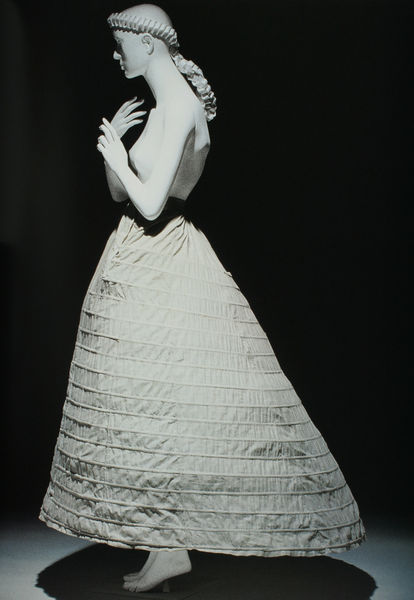
Titel: Krinoline
Standort: Kyoto (Japan)
Institution: Kyoto Costume Institute
Schlagwörter: hand, kopf, nackt, schatten, weiß, mädchen, finger, frau, frisur, geste, grau, haar, hell, hintergrund, hut, kleid, lampe, licht, mund, nase, ohr, profil, rücken, schwarz, dame, gürtel, tuch, mode, muster, rock, tanz, jung, mütze, arme, band, barock, bluse, falten, gesicht, lang, stehen, stirnband, weit, hände, schlank, boden, figur, gewand, haare, lange haare, stoff, saum, tanzen, tänzerin, kontrast, ohren, rund, skulptur, statue, schärpe, taille, brüste, füße, japan, seitlich, modell, ballet, ballett, haltung, schuhe, linien, beleuchtung, haarband, zehenspitzen, zopf, seitenansicht, gestreift, streifen, gestell, plastik, podest, oberkörper, schick, abendkleid, foto, fotografie, fuss, unterrock, ringe, barfuß, seite, schwarzweiß, kranz, puppe, photo, tageskleid, reif, bänder, filigran, fotographie, baumwolle, reifen, reifrock, ausgestellt, konisch, sschatten, historisch, bodenlang, schwaz, unterkleid, hochzeitskleid, volumen, modefoto, modepuppe, kleiderpuppe, schneiderpuppe, fofo, manechino, phototgraphie, pulle